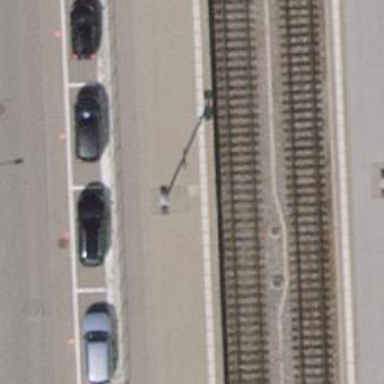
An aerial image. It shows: Single-track electrified railway siding with contact line for service.